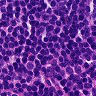
Metastatic tissue present: no